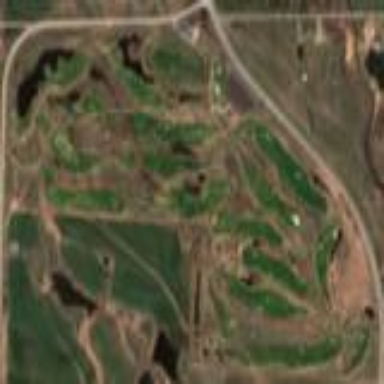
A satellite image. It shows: Golf course.